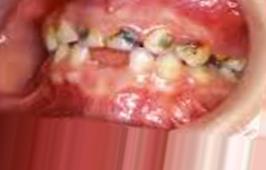
Condition: Caries